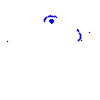
Particle: pion